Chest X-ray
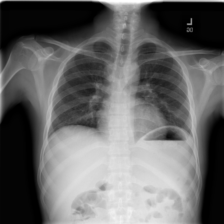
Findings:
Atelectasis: negative
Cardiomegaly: negative
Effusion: negative
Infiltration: negative
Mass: negative
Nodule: negative
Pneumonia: negative
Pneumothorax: negative
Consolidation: negative
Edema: negative
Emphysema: negative
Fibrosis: negative
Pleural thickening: negative
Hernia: negative